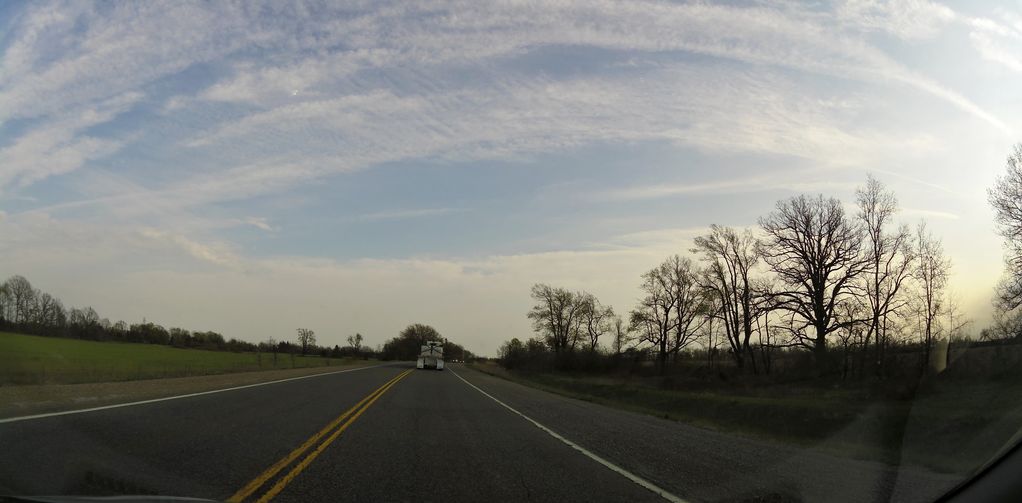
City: hamilton